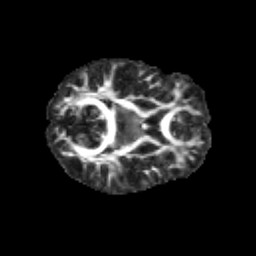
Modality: FA
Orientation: axial
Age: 13
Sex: female
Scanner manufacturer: siemens
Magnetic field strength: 3 T
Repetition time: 3.8 s
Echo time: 0.07 s